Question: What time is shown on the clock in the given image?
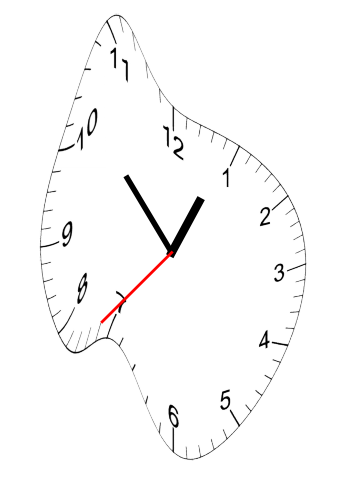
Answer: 12:52:37